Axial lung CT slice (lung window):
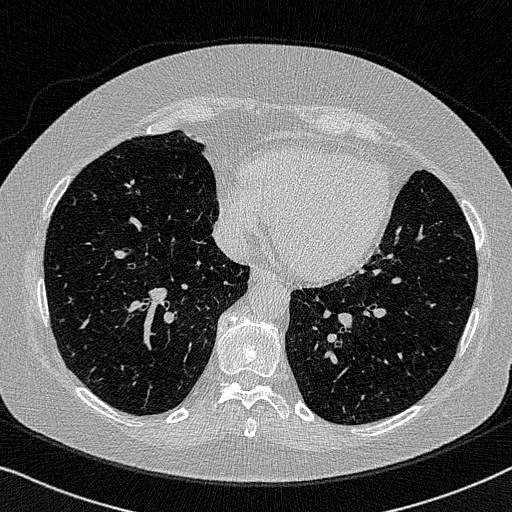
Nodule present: no